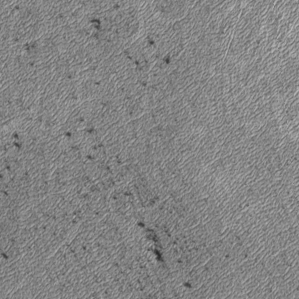
Label: frost